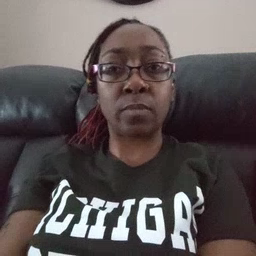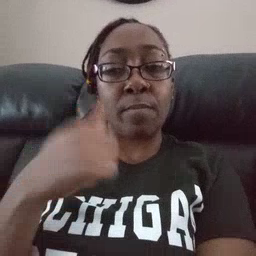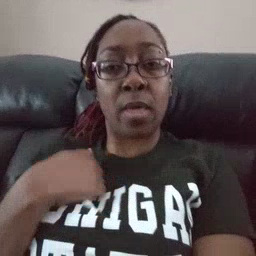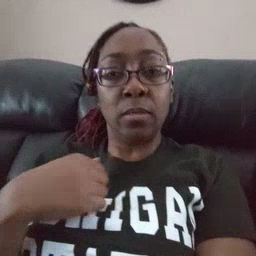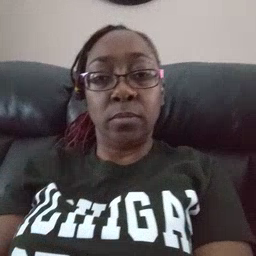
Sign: bath